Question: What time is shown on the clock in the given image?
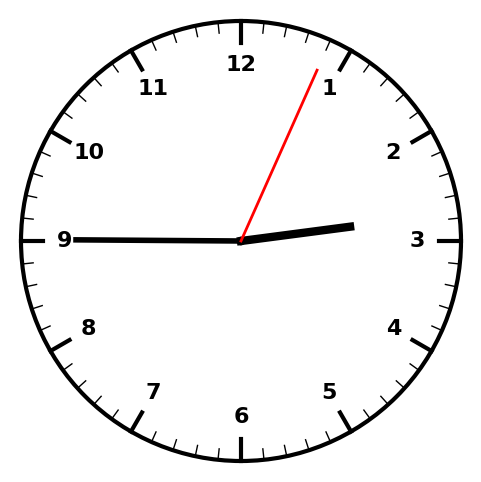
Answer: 02:45:04